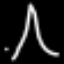
Label: The Eiffel Tower